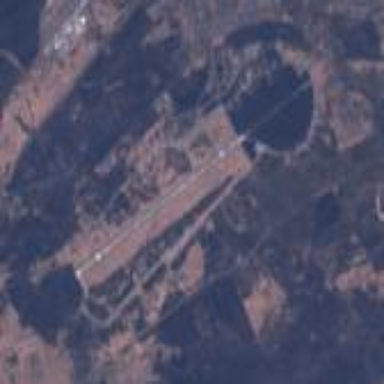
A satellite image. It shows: Military airfield located within aerodrome.